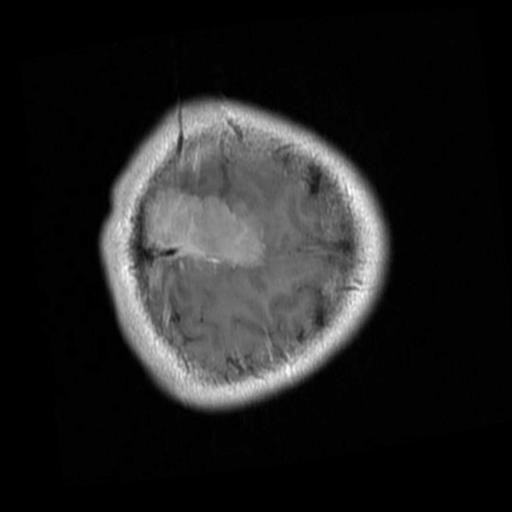
Label: brain_menin